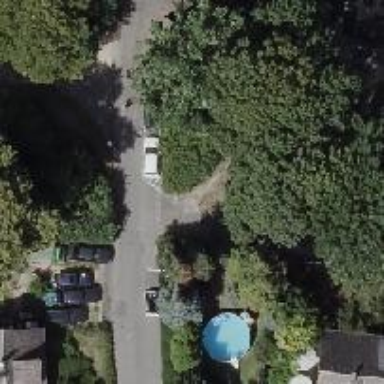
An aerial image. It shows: Paved footway.